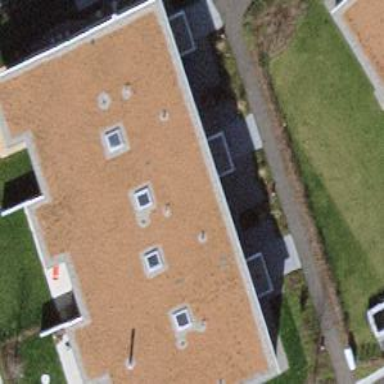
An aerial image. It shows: Flat roof terrace building.